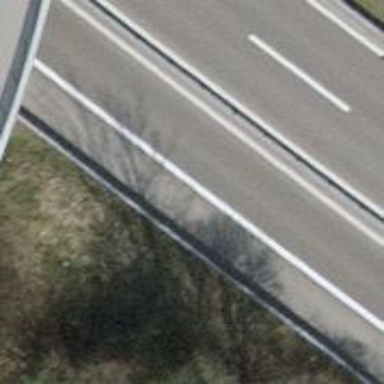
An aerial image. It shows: Asphalt trunk motorway.